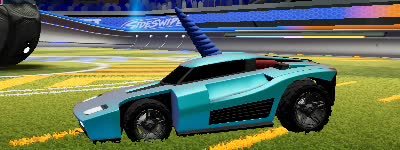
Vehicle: breakout